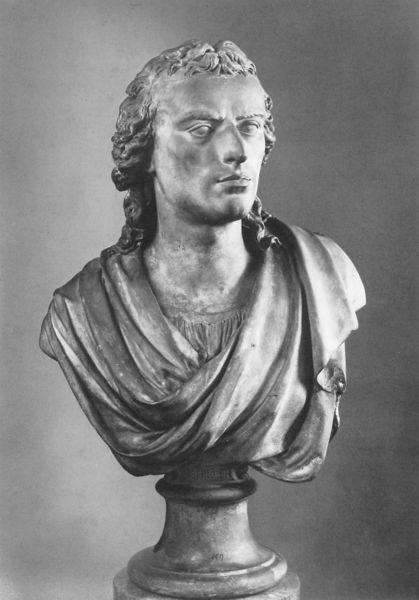
Titel: Schiller
Künstler: Johann Heinrich Dannecker
Institution: Weimar, Staatliche Kunstsammlungen
Schlagwörter: adler, kopf, mann, umhang, haar, marmor, mund, nase, tuch, jung, augen, falten, gesicht, sockel, stein, hals, portrait, porträt, auge, gewand, haare, locke, locken, skulptur, statue, büste, plastik, antike, lockig, schiller, wurf, graf, bartlos, porträtbüste, adamsapfel, harlocken